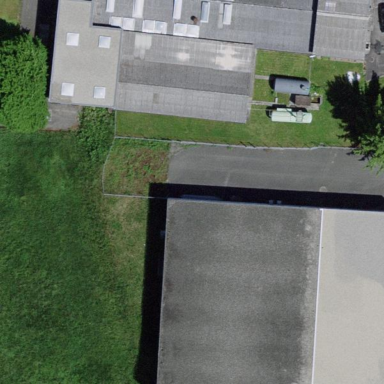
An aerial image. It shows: Industrial building.